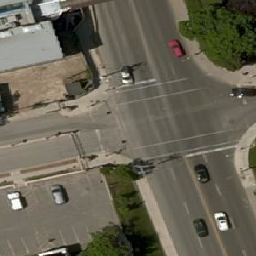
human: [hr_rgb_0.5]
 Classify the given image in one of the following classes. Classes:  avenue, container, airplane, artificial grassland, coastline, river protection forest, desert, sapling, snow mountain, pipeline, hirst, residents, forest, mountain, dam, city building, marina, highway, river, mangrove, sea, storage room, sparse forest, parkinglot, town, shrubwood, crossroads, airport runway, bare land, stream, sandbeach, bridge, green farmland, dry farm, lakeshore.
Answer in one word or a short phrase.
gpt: crossroads